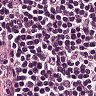
Metastatic tissue present: no